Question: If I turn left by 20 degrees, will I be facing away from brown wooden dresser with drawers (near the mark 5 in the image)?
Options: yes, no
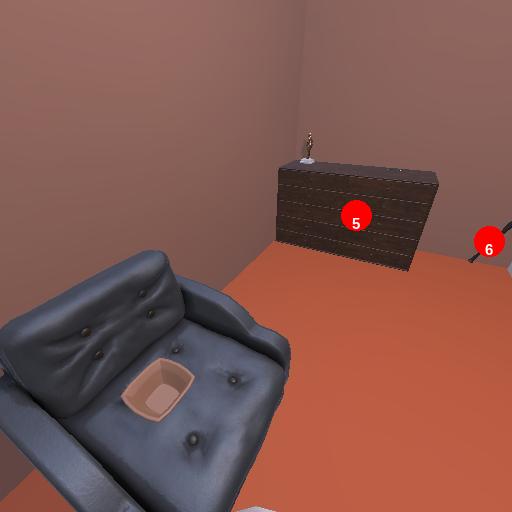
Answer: yes